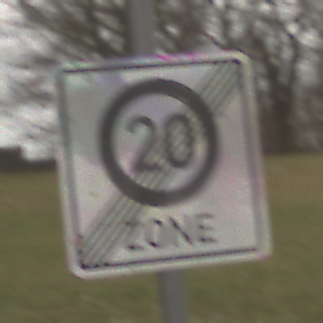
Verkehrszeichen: EndeZone20
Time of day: Midday
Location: Outdoor (Nature)
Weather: Overcast
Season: NotSpecified
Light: Natural